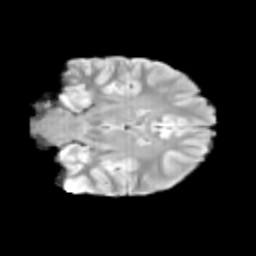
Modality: T2w
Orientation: coronal
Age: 13
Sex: female
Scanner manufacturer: siemens
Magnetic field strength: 3 T
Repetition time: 3.8 s
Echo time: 0.07 s